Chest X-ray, PA view. Patient: 34 years old, sex M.
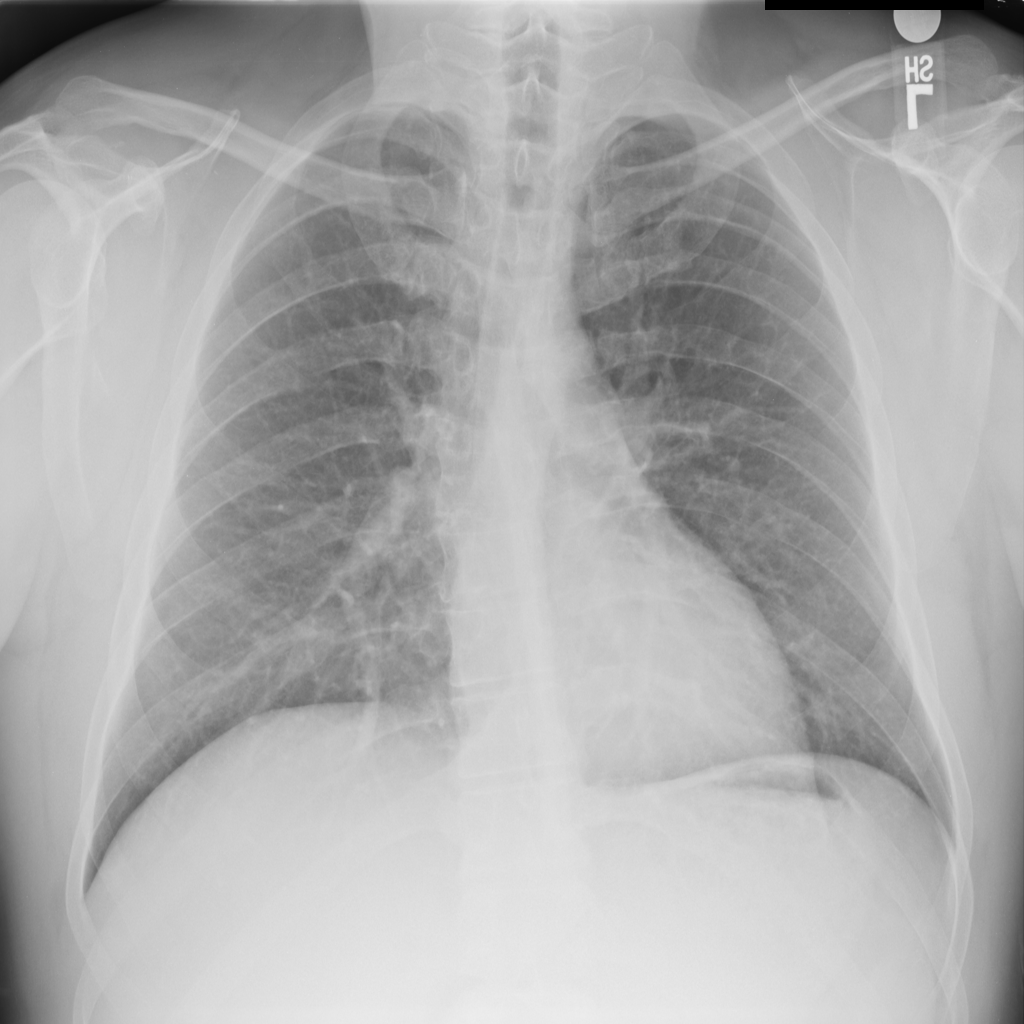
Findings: No Finding